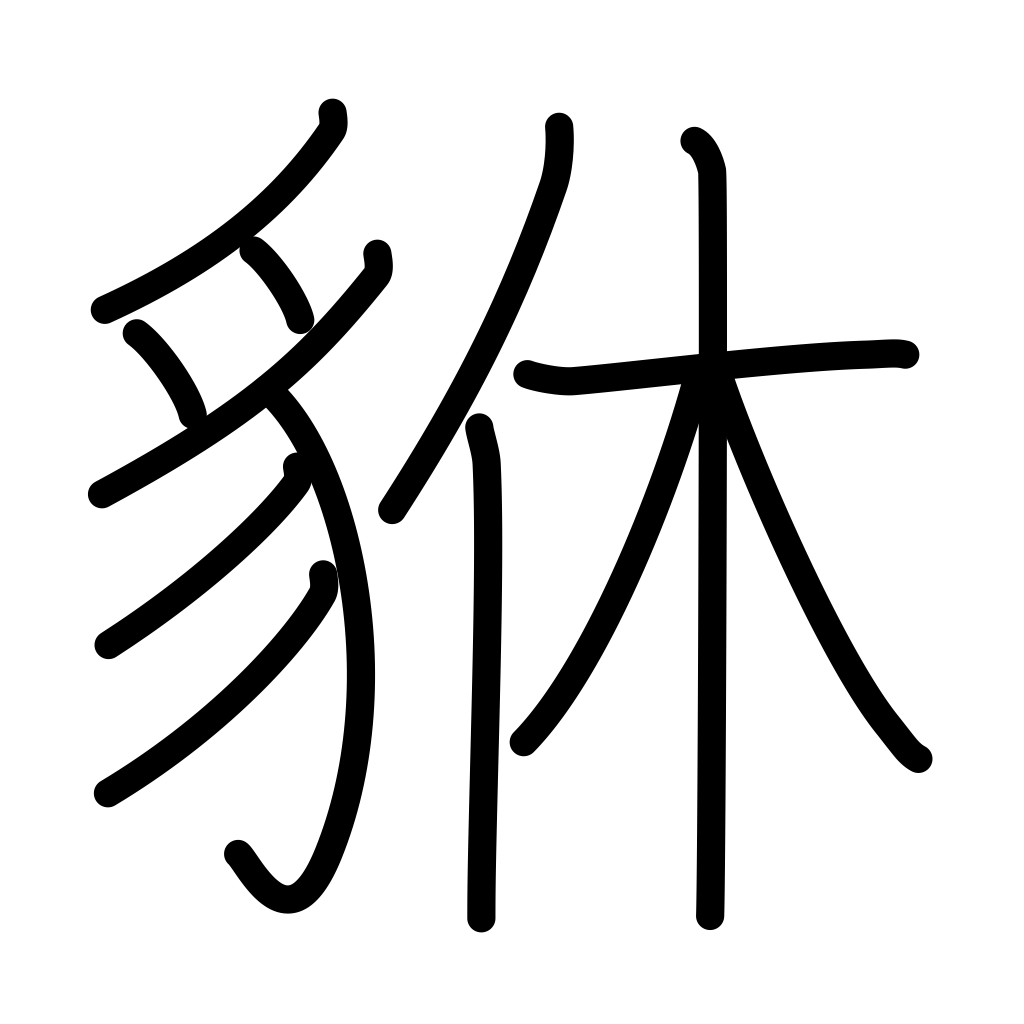
Meaning: brave heraldic beast